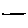
Label: line